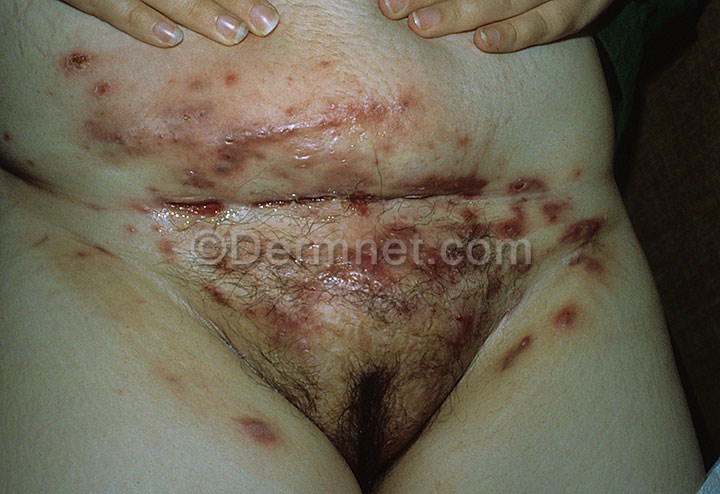
Disease: Acne and Rosacea Photos